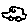
Label: car